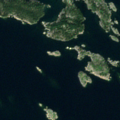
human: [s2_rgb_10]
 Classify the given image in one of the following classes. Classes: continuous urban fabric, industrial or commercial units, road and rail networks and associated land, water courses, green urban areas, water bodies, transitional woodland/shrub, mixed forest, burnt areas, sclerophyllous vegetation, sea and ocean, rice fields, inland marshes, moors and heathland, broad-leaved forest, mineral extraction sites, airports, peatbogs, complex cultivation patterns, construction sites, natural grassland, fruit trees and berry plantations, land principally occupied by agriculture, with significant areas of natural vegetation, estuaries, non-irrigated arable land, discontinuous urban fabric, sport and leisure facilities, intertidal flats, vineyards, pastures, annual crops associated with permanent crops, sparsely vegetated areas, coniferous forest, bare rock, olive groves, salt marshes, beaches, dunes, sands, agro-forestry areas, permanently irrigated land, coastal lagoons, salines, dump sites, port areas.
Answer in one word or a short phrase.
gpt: transitional woodland/shrub, sea and ocean